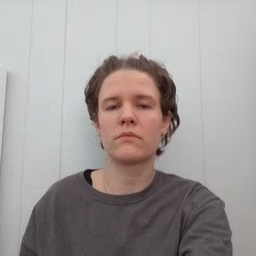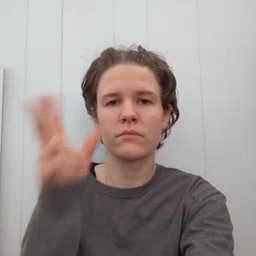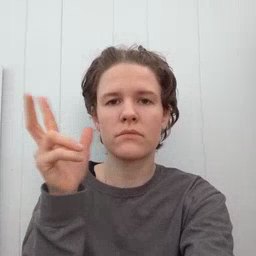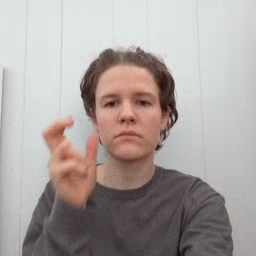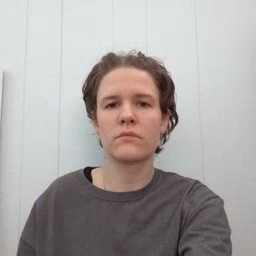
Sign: listen